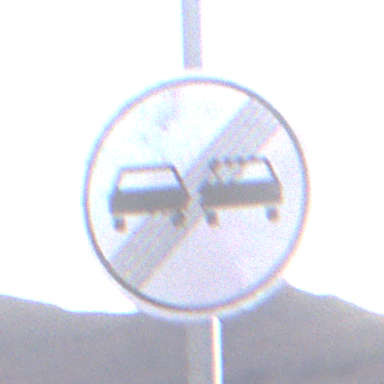
Verkehrszeichen: EndeUeberholverbot
Umgebung: Outdoor, Nature
Tageszeit: Dusk
Wetter: Clear
Licht: Natural
Jahreszeit: NotSpecified
Kontrast: LowContrast